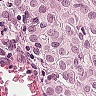
Metastatic tissue present: yes